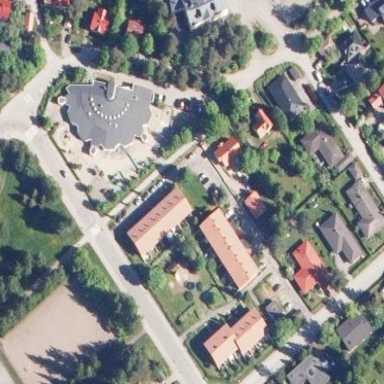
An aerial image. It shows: Kindergarten.